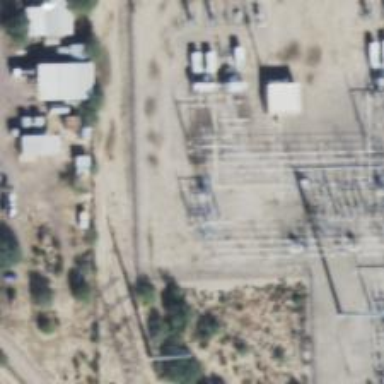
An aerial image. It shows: Switch for power supply.